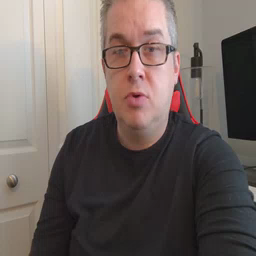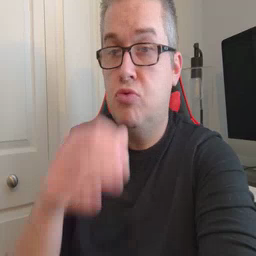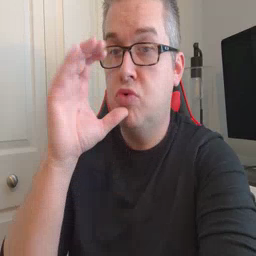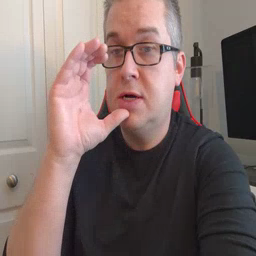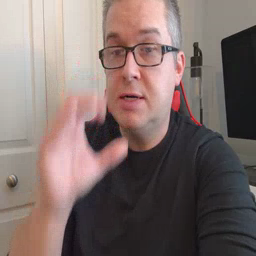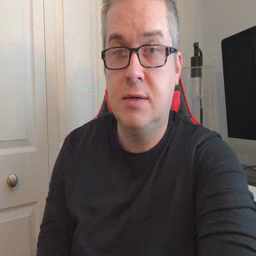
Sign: drink